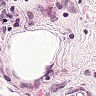
Metastatic tissue present: no